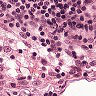
Metastatic tissue present: no